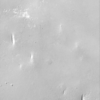
Label: not_dusty